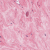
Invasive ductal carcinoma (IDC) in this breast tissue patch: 0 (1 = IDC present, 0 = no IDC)